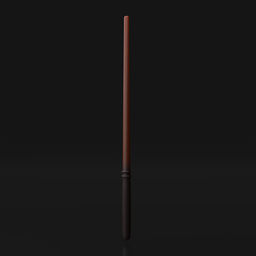
Label: tools